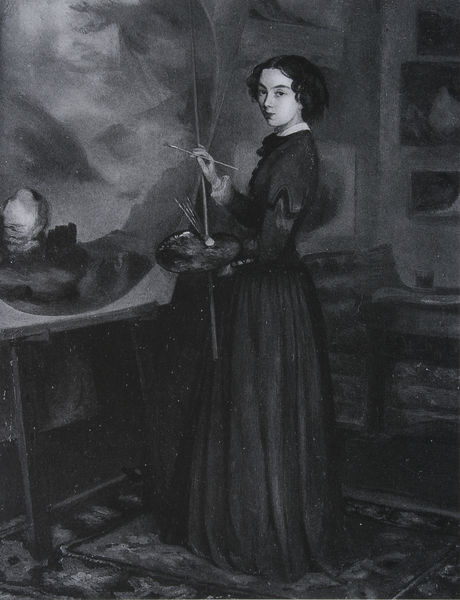
Titel: Selbstbildnis
Künstler: Sofia Sikohovo-Kobylina
Standort: Moskau
Institution: Tretjakov Galerie
Schlagwörter: baum, berg, dunkel, gemälde, hand, schatten, wasser, weiß, wolken, bäume, fluss, landschaft, mädchen, see, frau, frisur, grau, haar, hell, holz, kleid, kleider, licht, mund, nase, profil, raum, schwarz, tisch, zimmer, blick, dame, wolke, hochformat, malerei, muster, ornament, rock, teppich, hemd, jacke, jung, regal, wand, arm, arme, augen, barock, bluse, falten, gesicht, kleidung, kragen, lang, rahmen, stehen, stein, trauer, bild, bildnis, hände, innenraum, möbel, portrait, porträt, öl, bach, gewässer, schlank, auge, haare, interieur, stoff, stoffe, augenbrauen, england, locken, rokoko, scheitel, oval, tondo, taille, wangen, bilder, kommode, schrank, sofa, genremalerei, stab, arbeiten, berge, dunst, farbe, nebel, monochrom, ausdruck, inszenierung, romantik, tannen, ölgemälde, chair, white, window, women, black, carpet, dark, dress, face, falte, female, gray, hair, lady, old, painting, room, table, witwe, woman, atelier, malerin, staffelei, tepich, picture, pictures, rug, stube, faltenwurf, wange, ölfarbe, ölfarben, augenbraue, selbstporträt, betrachter, schwarzweiß, selbstbildnis, leinwand, tanne, kunst, künste, künstlerin, malen, palette, pinsel, kopie, ganzfigur, halbrund, schubladen, selbstportrait, blickrichtung, clouds, girl, landscape, mountains, young, ganzkörperporträt, bild im bild, drawing, sekretär, teppicht, malstock, attelier, damenporträt, black and white, frame, look, color, tempera, cross, paintings, photo, pallette, antique, rondo, art, artist, easel, painter, studio, draw, farbpalette, unterkleid, lanscape, beautiful, brush, bergkuppe, canvas, paint, paints, hanging, bergkuppen, renaisance, photograph, ateiler, bäumew, bildd, backfisch, englanf, künstlerrin, künstrein, maerin, malerstab, rubd, rauf, 19. jahrhundert, 19 jh, curly hair, paiting, brushes, black background, long dress, drawing room, staffete, paint brush, dra, peinting, female gaze